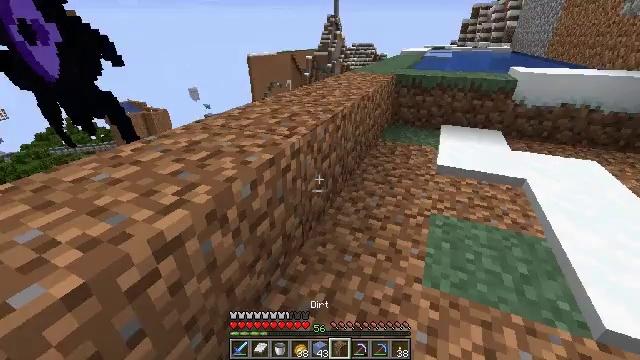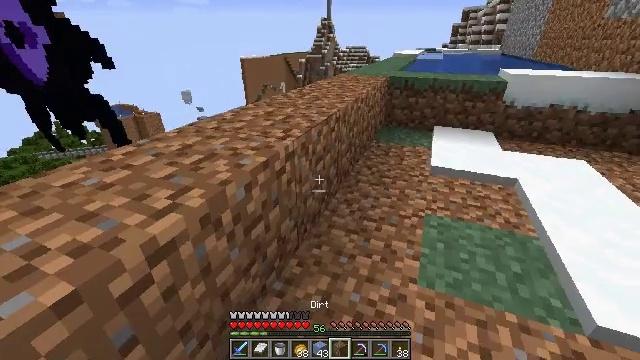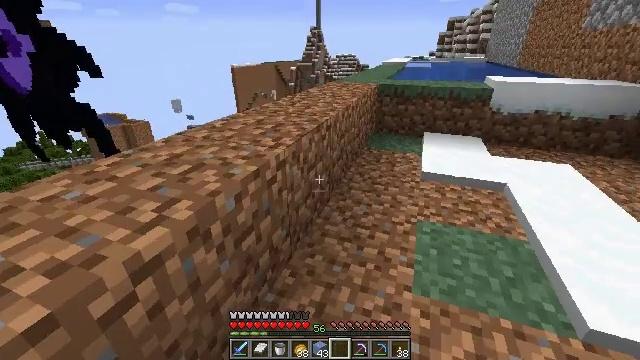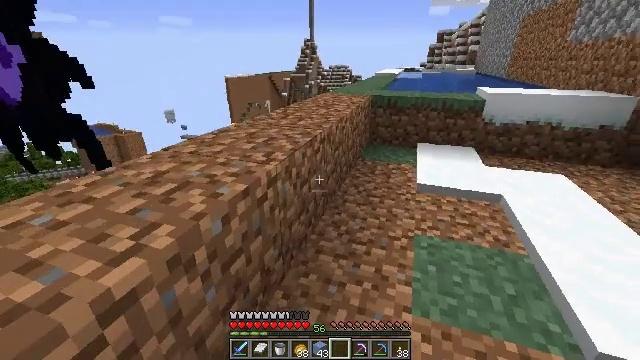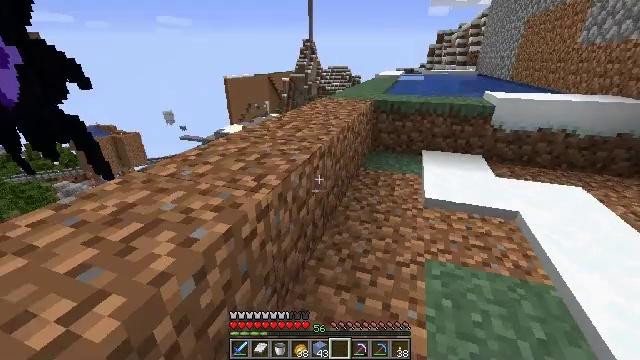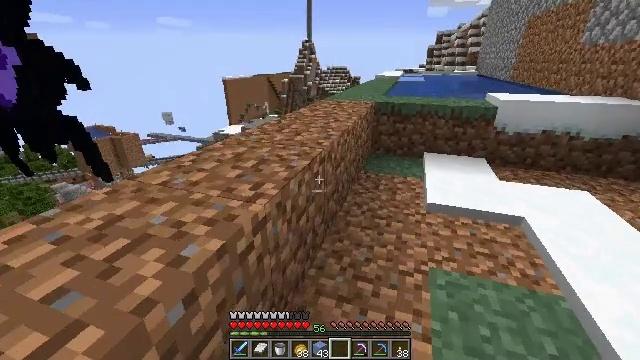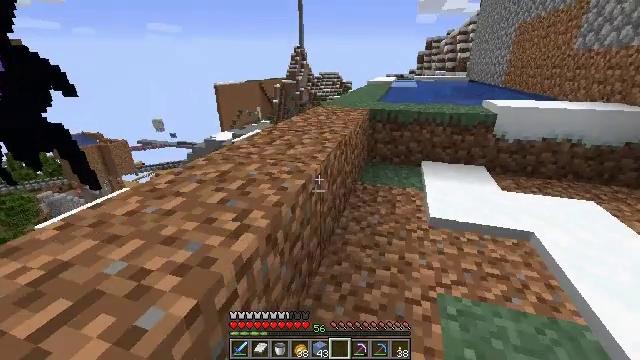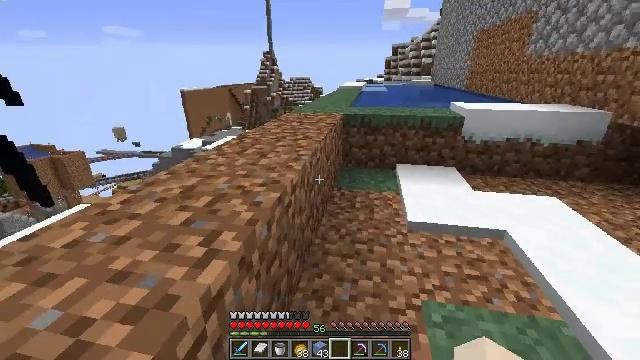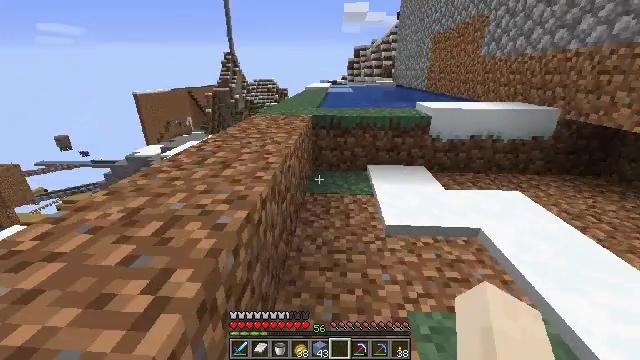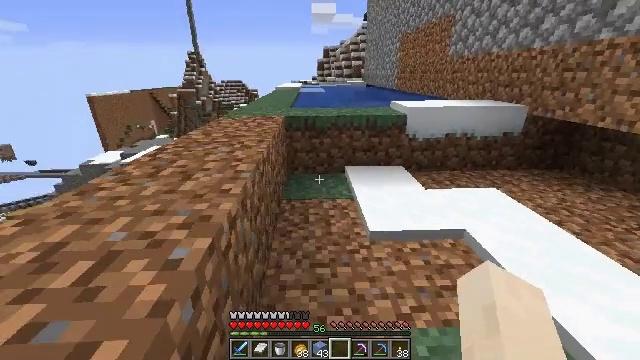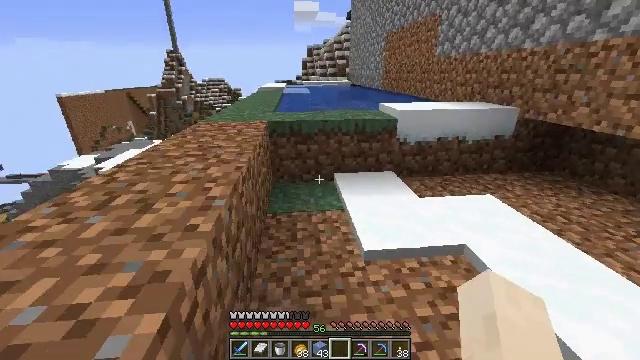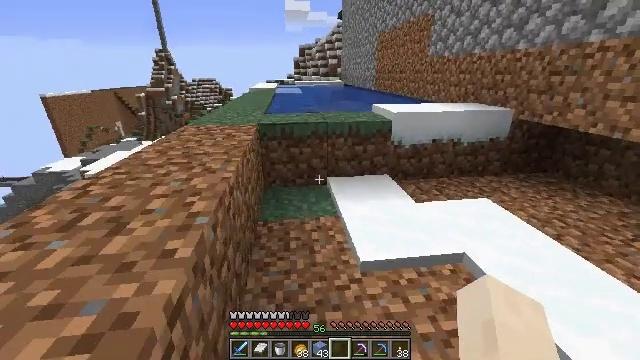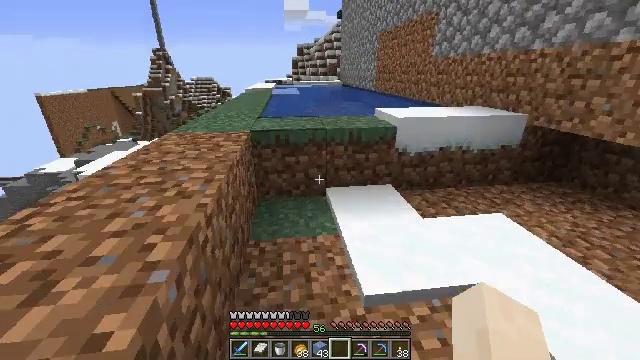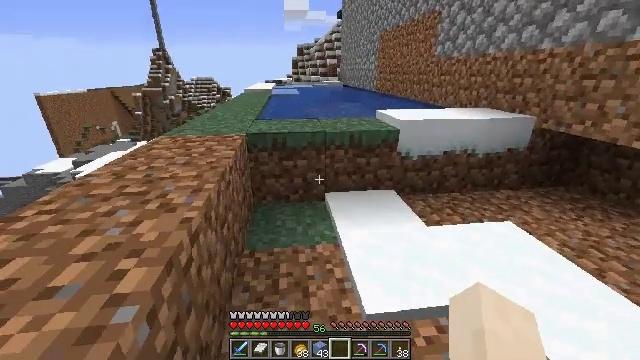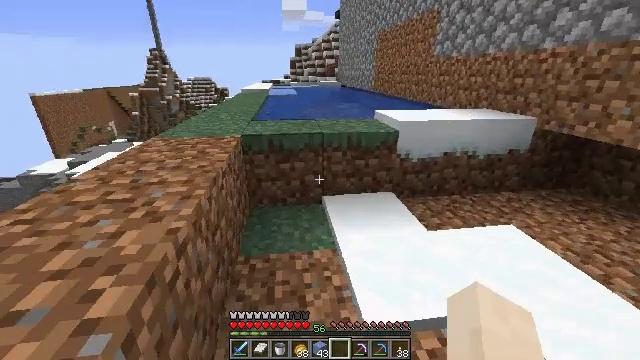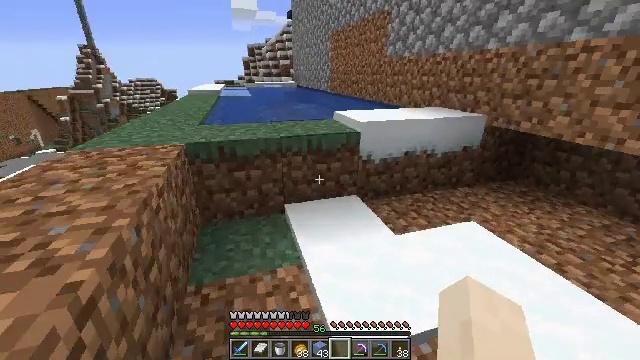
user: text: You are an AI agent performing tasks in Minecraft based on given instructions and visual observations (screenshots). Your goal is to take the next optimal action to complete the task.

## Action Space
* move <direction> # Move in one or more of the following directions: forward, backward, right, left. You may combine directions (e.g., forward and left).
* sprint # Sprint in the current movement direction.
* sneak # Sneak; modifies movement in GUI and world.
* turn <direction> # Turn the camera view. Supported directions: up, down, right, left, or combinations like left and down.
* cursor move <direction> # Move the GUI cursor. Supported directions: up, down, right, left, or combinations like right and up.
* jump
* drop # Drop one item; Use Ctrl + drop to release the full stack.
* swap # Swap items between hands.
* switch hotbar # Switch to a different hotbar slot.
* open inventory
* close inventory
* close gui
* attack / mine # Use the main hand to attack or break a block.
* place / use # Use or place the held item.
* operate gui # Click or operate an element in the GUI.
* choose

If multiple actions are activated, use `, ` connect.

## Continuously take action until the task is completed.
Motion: motion action
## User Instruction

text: Harvest the ice from frozen areas.
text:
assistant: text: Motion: turn right
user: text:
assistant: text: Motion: move forward, turn right and up
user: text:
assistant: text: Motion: move forward, turn right and up
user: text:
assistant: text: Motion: move forward
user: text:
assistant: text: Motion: move forward
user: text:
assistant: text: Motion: move forward, turn right and up
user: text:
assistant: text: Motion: move forward, turn right
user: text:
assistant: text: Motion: move forward, turn right
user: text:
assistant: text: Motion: move forward, turn right
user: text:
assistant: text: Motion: move forward, turn right
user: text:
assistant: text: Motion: move forward, turn right
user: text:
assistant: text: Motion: move forward
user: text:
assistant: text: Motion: move forward
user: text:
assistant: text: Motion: move forward
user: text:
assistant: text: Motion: move forward, turn right
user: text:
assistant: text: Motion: move forward, turn right
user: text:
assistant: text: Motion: move forward, turn right
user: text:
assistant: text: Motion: move forward
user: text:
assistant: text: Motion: move forward
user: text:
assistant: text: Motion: move forward
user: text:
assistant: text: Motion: move forward
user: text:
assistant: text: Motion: move forward
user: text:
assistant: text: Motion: move forward
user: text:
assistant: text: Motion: move forward
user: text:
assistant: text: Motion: move forward
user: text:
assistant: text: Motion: move forward
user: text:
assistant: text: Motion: move forward, turn left and down
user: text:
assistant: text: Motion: move forward, turn left and down
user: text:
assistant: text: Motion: move forward, turn left and down
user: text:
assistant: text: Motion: move forward, turn left and down, jump